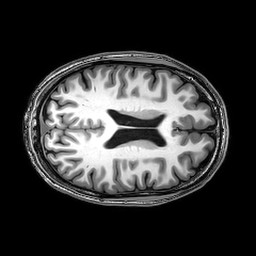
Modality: T1w
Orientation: axial
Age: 24
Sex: male
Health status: healthy
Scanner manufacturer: philips
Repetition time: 0.008182 s
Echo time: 0.00377 s